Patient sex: M
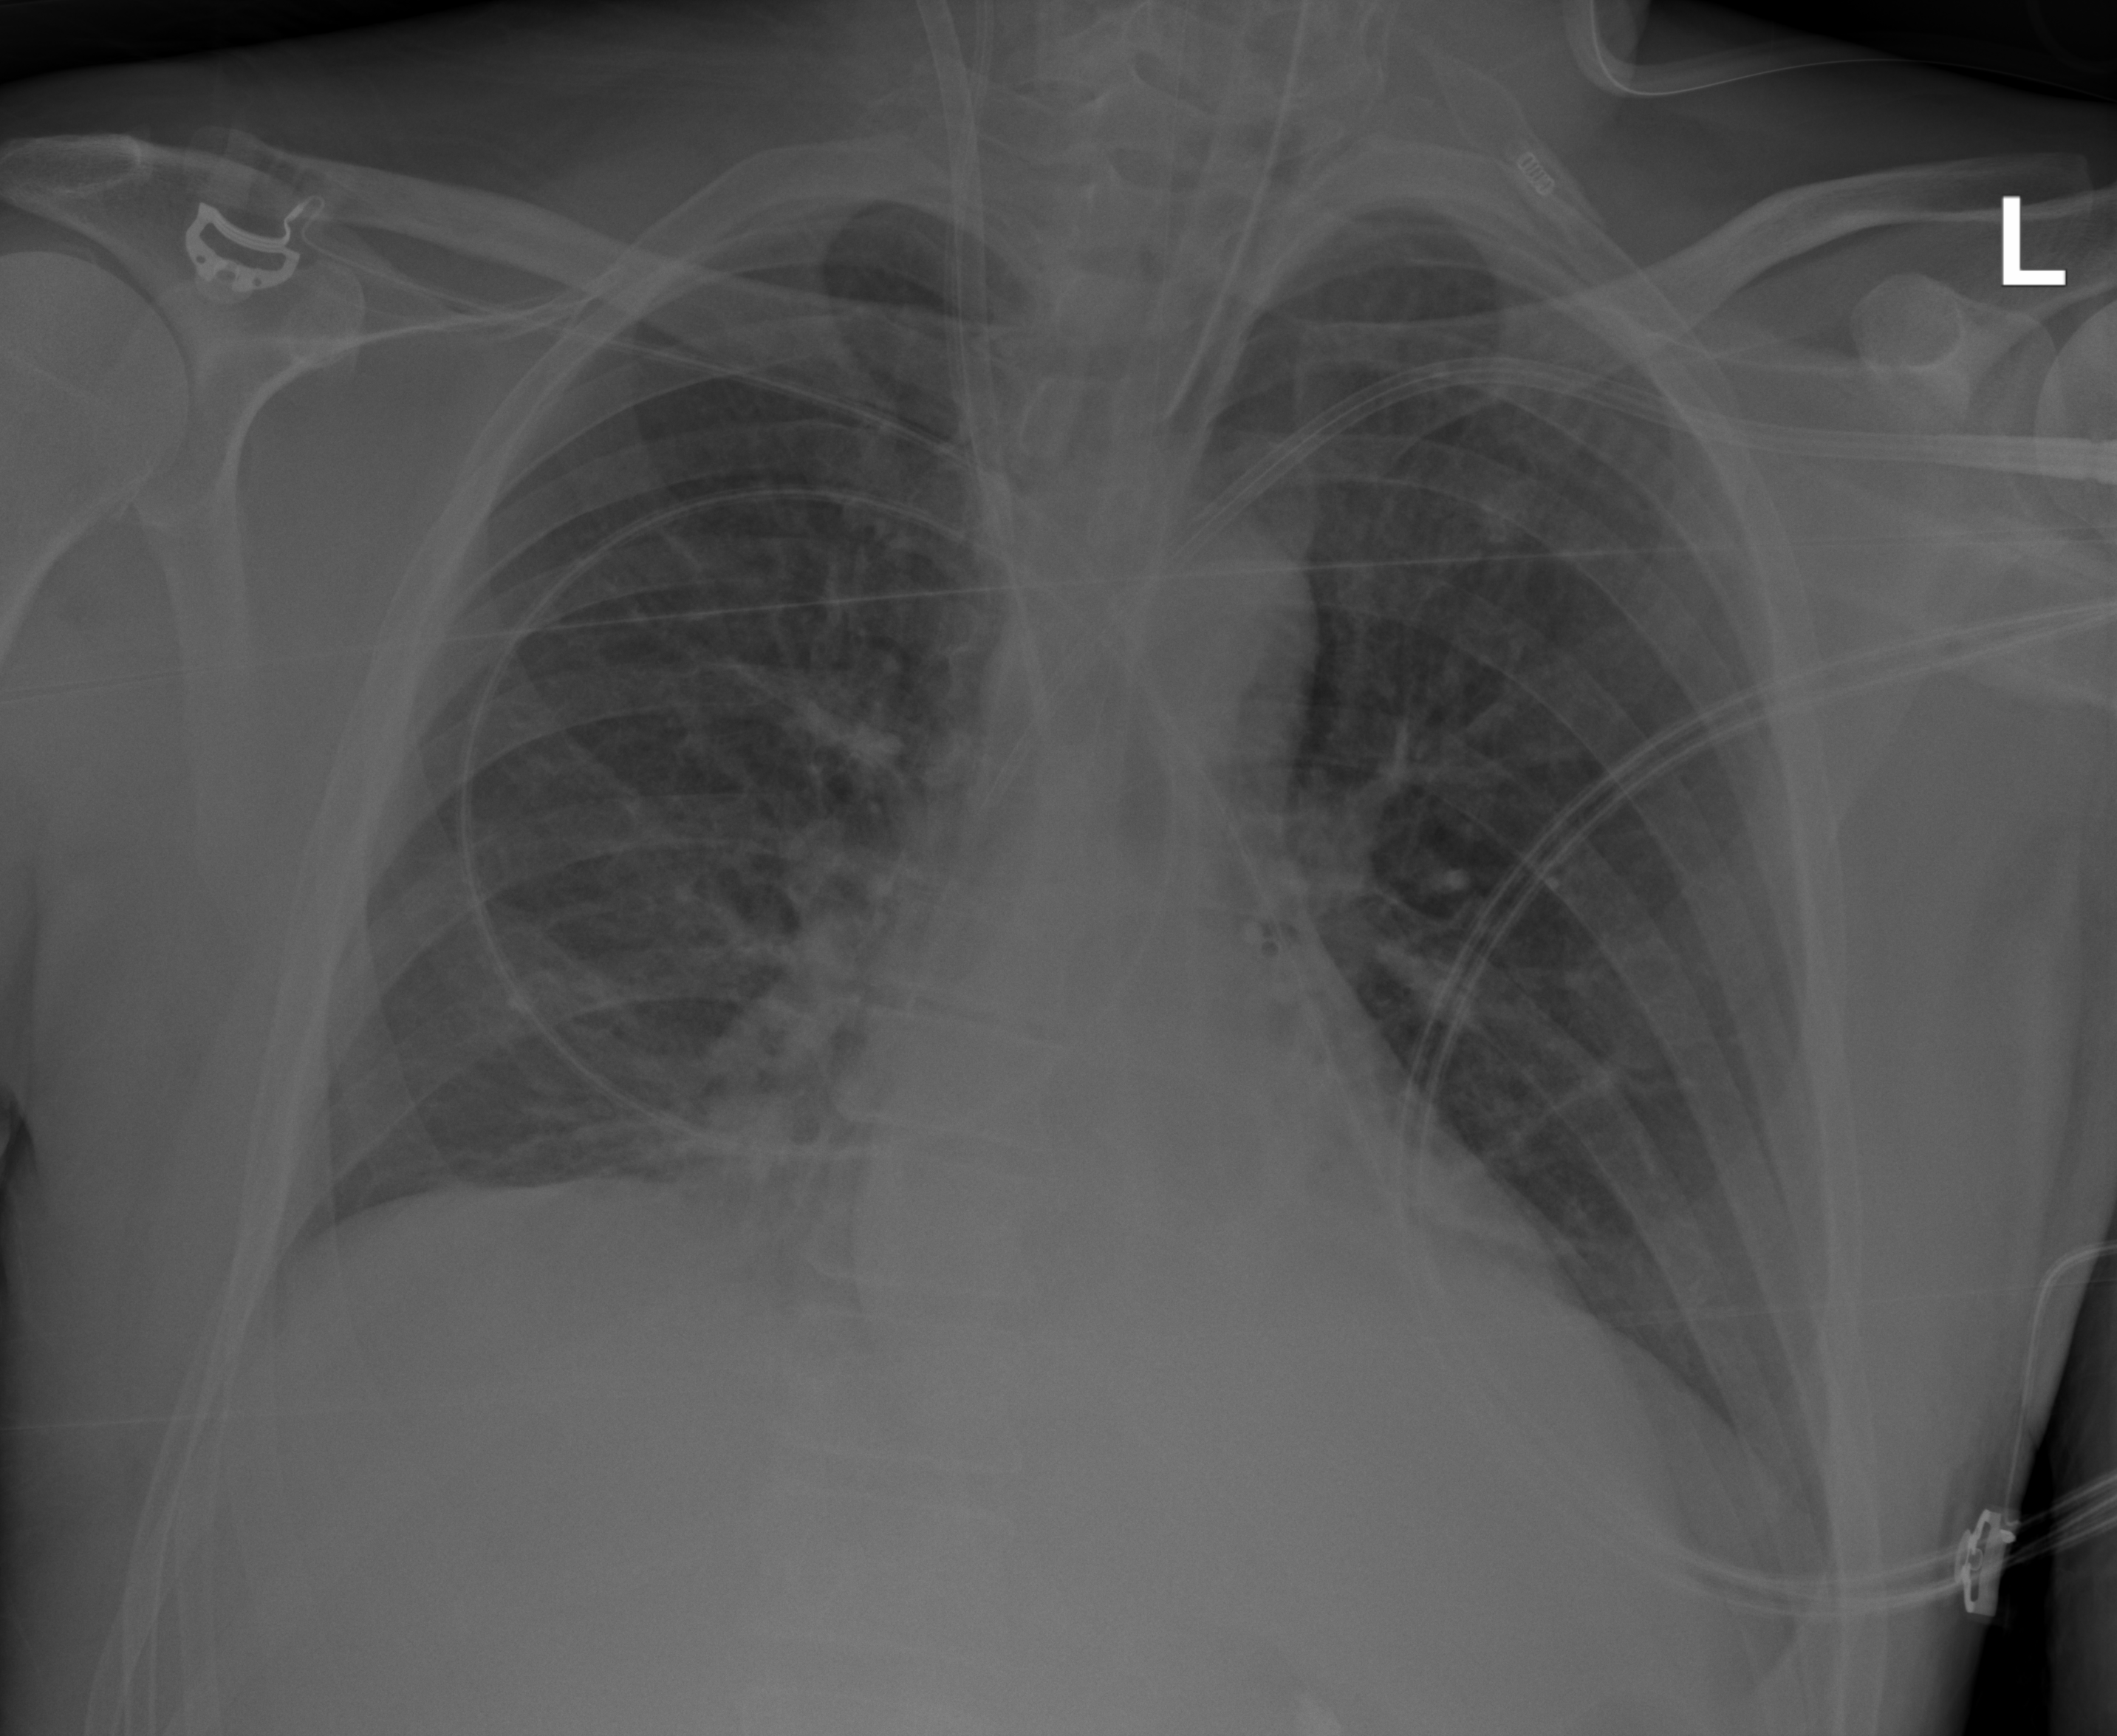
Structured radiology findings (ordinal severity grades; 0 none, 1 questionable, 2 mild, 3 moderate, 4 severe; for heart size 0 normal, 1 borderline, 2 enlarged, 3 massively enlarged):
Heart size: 0
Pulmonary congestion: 2
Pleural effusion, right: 0
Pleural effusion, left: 0
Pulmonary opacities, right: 2
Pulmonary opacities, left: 0
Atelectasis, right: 2
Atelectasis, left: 0